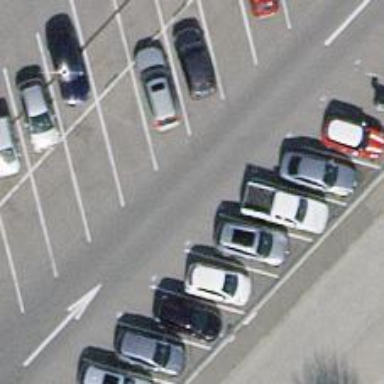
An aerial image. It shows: Parking aisle designated as service road.